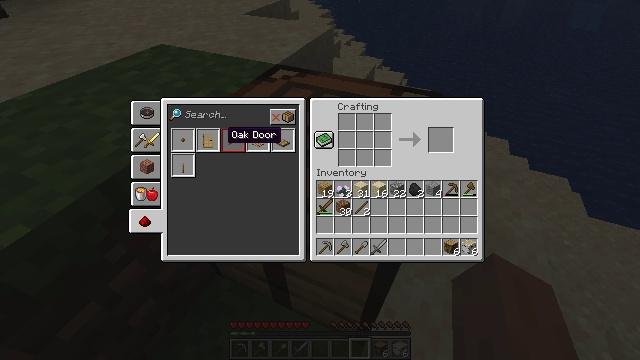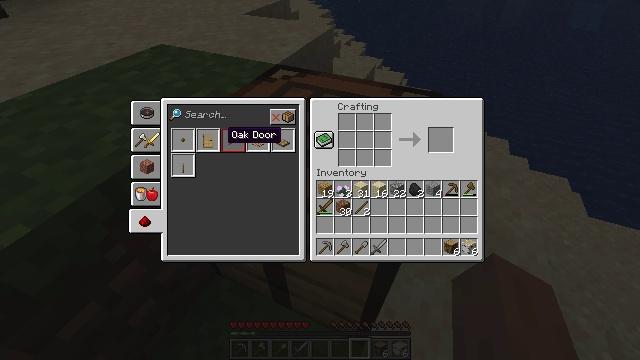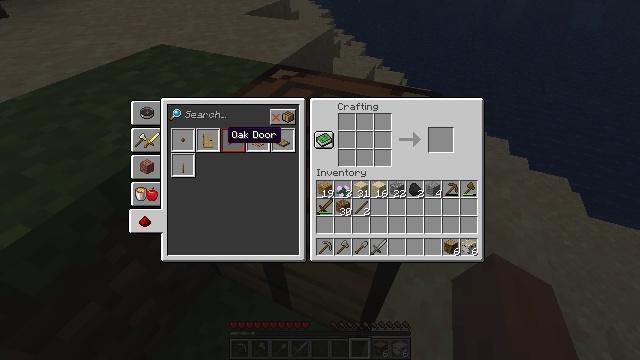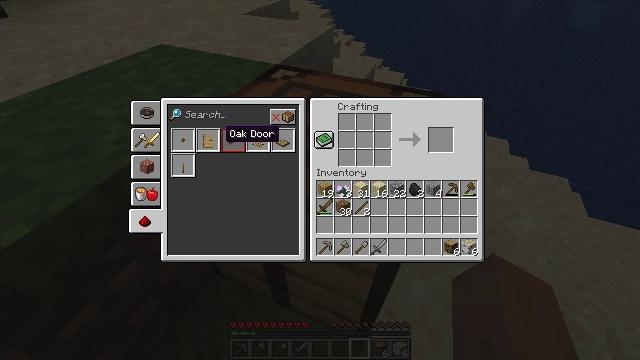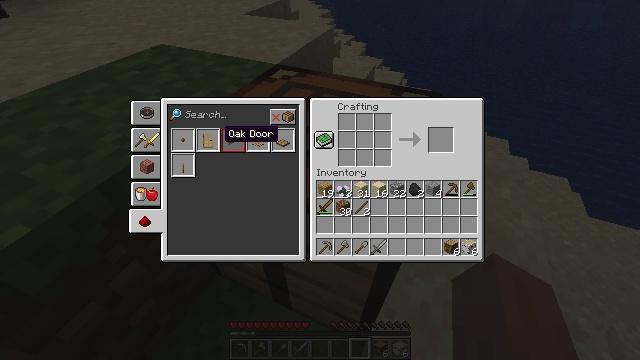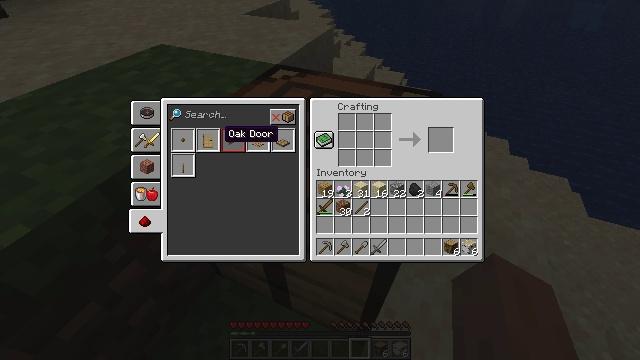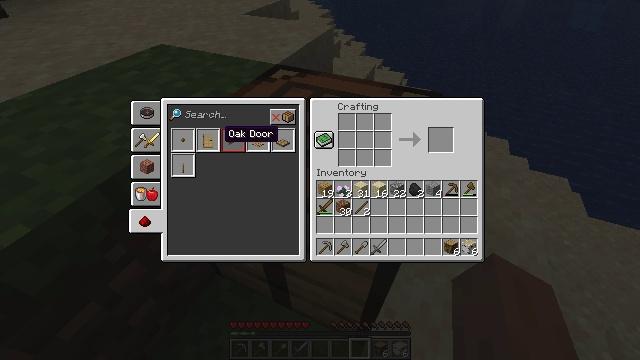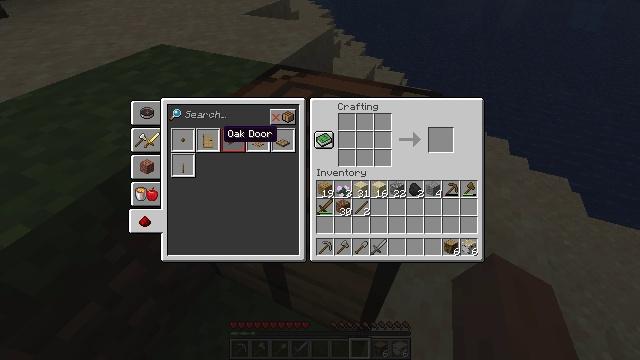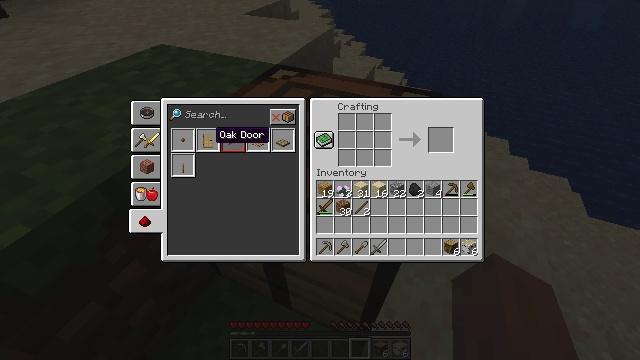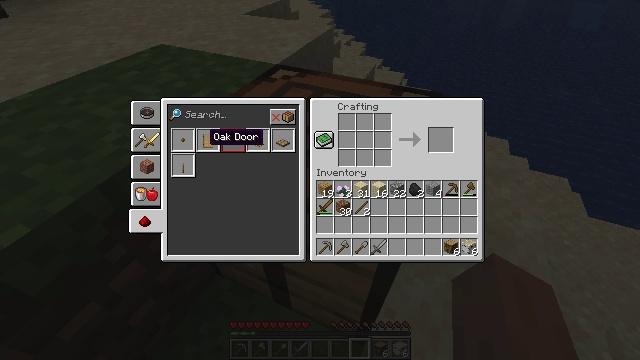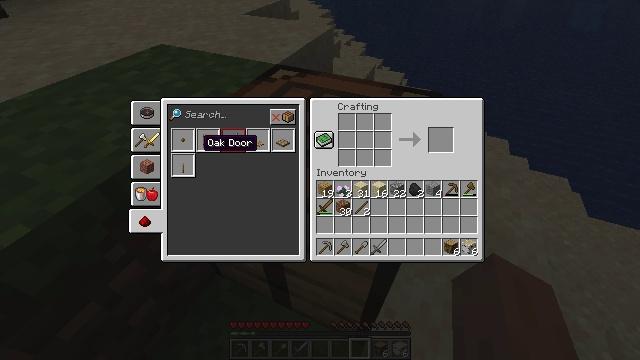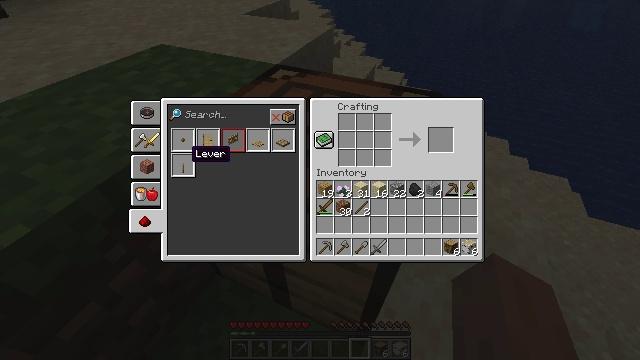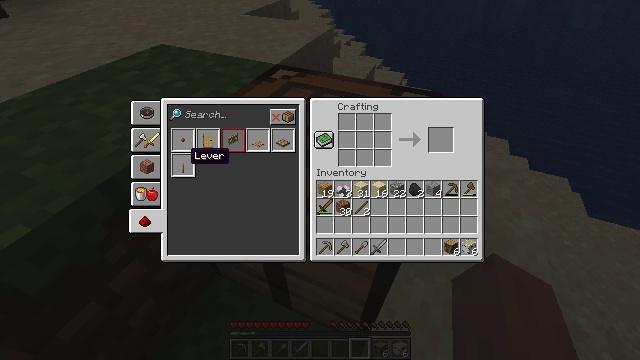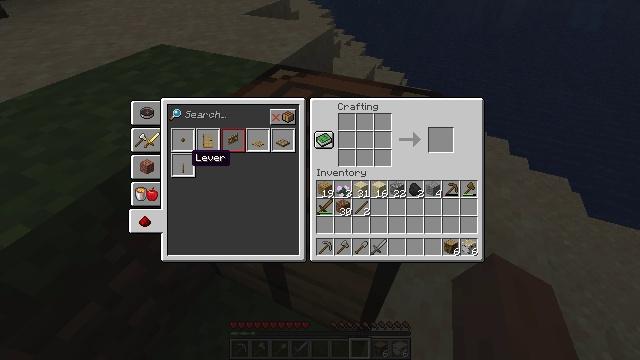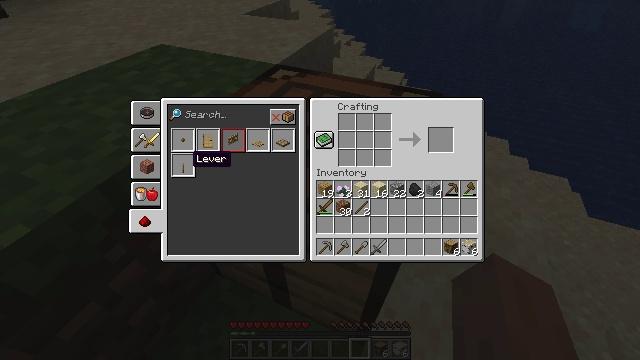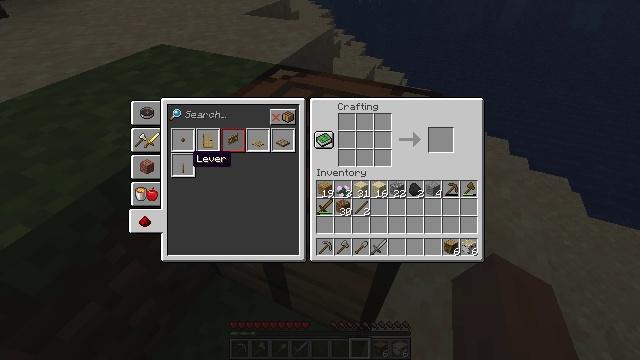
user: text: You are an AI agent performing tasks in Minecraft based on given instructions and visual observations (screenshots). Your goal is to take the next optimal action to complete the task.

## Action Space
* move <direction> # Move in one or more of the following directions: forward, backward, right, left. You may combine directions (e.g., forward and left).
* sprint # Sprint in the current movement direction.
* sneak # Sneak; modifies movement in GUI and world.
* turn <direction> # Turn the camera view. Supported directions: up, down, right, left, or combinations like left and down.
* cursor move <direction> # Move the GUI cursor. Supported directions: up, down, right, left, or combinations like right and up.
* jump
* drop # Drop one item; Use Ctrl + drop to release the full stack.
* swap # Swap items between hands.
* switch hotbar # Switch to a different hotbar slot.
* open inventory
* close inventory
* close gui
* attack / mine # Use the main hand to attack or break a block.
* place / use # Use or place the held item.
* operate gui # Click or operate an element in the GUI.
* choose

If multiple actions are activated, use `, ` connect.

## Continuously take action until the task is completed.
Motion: motion action
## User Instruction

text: Transform birch logs into birch wood in inventory.
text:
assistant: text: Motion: no_op
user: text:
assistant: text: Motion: no_op
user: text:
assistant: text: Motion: no_op
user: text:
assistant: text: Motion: no_op
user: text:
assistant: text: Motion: no_op
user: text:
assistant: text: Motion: no_op
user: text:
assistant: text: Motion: no_op
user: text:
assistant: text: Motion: cursor move left
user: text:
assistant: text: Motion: no_op
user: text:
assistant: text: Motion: no_op
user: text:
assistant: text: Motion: cursor move left and down
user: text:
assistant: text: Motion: no_op
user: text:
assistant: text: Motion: no_op
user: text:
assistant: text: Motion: no_op
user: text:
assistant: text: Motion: no_op
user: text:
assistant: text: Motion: no_op
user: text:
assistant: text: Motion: no_op
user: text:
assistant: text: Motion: no_op
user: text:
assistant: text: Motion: no_op
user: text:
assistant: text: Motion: cursor move right
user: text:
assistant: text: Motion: cursor move right
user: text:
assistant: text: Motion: cursor move right
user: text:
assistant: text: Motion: no_op
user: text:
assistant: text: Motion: no_op
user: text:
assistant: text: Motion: cursor move right
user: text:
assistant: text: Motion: no_op
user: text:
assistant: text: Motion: no_op
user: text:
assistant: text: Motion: no_op
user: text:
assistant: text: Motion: no_op
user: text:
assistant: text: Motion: no_op